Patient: sex M, age 42
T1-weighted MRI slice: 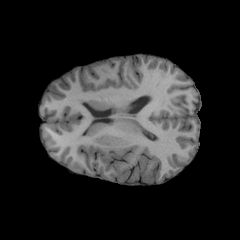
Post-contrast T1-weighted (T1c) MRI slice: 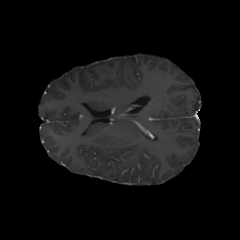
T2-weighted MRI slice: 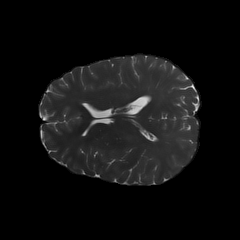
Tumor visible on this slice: no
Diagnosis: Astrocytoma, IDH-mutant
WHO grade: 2